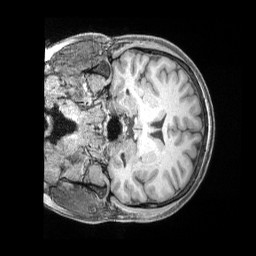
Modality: T1w
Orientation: coronal
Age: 40
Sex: female
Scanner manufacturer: siemens
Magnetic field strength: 3 T
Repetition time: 2 s
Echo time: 0.00211 s